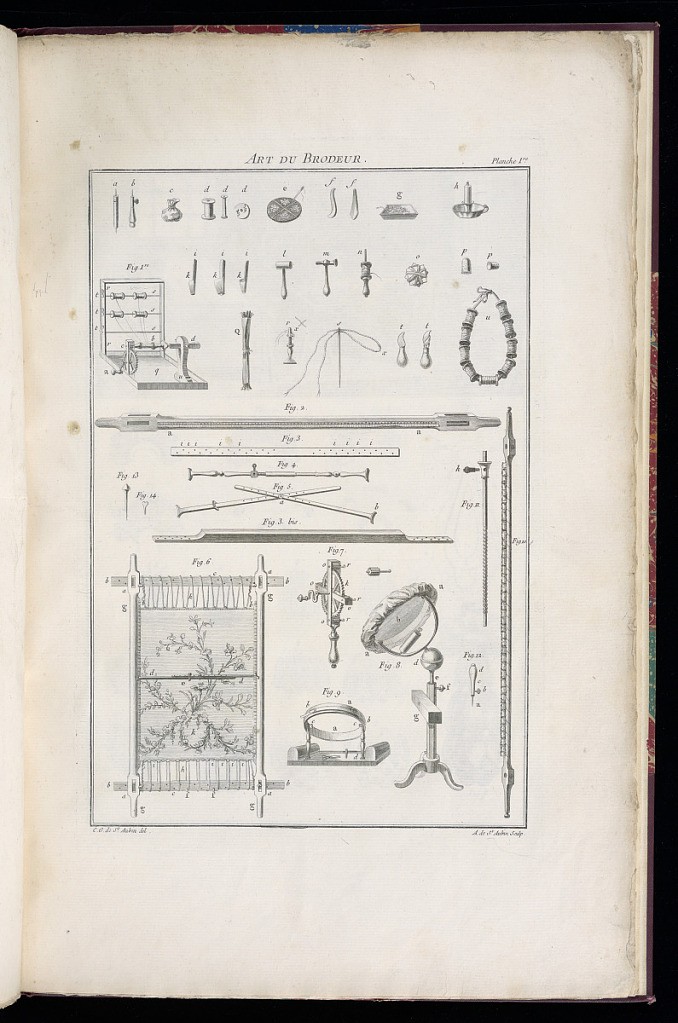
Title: ART DU BRODEUR
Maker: Charles-Germain de Saint-Aubin, French, 1721–1786
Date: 1770
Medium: Etching and engraving on laid paper
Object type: Print
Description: The first plate from a series of ten illustrating the tools and art of embroidery. Fourteen numbered tools and twenty-six lettered tools are illustrated on a plain background within a double-lined border. Certain elements of the numbered tools are further identified by letters. The numbers and letters are referred to in the accompanying text, which is not included in this album. The plate is titled, numbered, and signed.